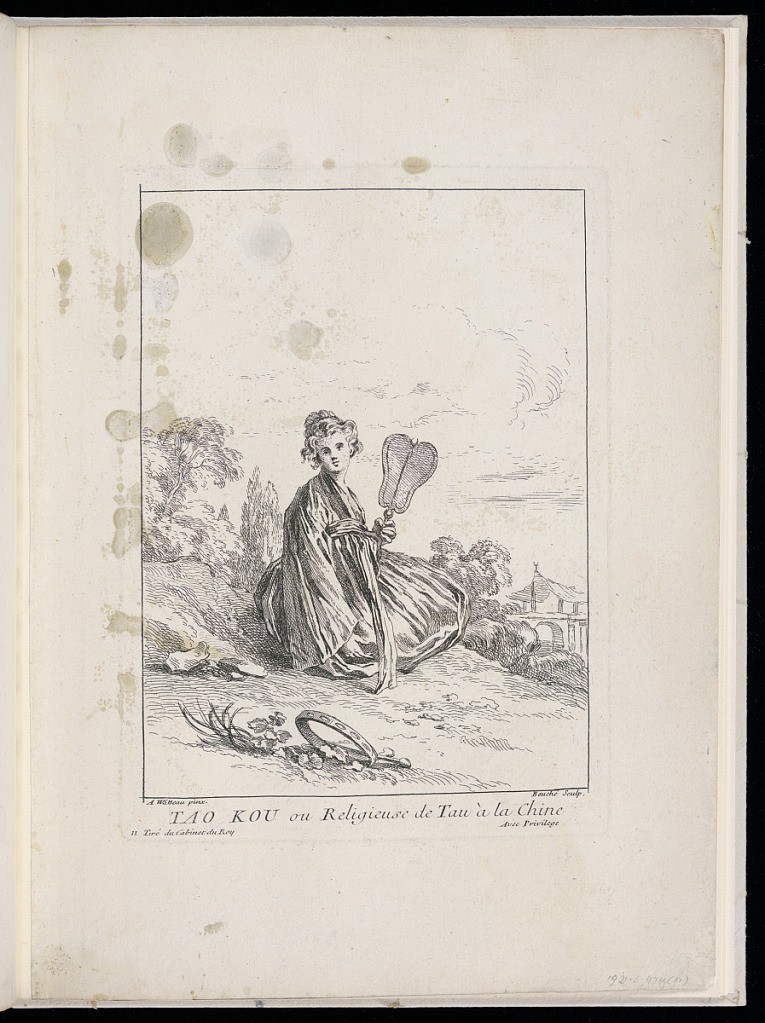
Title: TAO KOU ou Religieuse de Tau à la Chine
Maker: Antoine Watteau, French, 1684–1721
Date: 1731
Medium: Etching on laid paper
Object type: Print
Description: From a series of twelve prints, a Chinese woman seated in a landscape holding a fan in her left hand, with a tambourine on the ground and bridge in the background. The plate is titled, signed, and numbered.